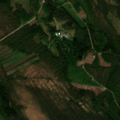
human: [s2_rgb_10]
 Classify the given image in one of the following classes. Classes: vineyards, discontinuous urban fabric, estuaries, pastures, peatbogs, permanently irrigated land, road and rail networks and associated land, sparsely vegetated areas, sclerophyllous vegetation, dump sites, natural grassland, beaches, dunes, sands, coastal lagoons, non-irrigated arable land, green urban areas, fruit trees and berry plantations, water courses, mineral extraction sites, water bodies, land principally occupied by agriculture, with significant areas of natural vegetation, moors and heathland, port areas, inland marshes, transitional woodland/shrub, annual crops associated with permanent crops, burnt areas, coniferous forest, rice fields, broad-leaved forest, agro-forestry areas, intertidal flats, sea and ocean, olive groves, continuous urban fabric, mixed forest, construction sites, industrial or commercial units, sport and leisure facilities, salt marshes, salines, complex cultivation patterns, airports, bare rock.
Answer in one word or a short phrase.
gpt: land principally occupied by agriculture, with significant areas of natural vegetation, coniferous forest, mixed forest